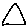
Label: triangle